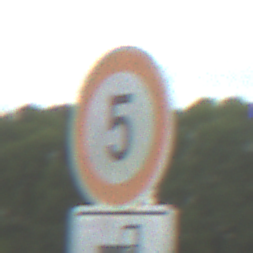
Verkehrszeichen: Geschwindigkeit5
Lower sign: HinweisDurchSinnbild17
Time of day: SunriseSunset
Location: Outdoor (RoadRail)
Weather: PartlyCloudy
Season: NotSpecified
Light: Natural